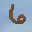
Label: 6